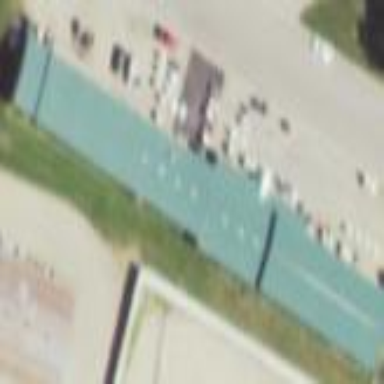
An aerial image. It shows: Building that houses car shop.